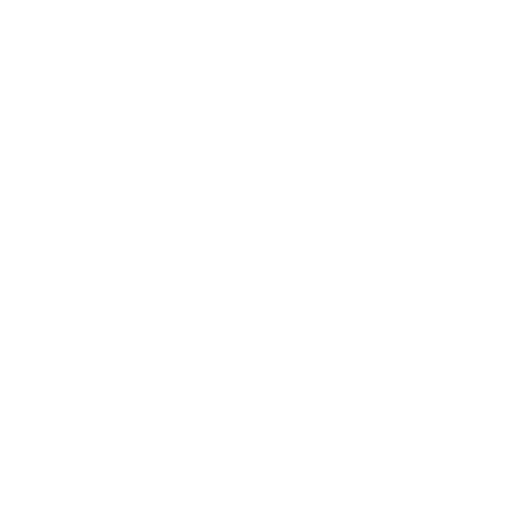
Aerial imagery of bar in Florida named Davis Reef containing only unknown